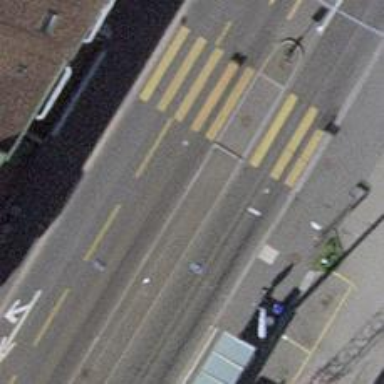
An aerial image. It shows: Tram stop for public transport.